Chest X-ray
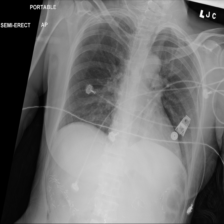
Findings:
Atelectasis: negative
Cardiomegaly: negative
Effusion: negative
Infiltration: negative
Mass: negative
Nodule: negative
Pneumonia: negative
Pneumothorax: negative
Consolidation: negative
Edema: negative
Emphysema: negative
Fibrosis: negative
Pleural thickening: negative
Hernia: negative